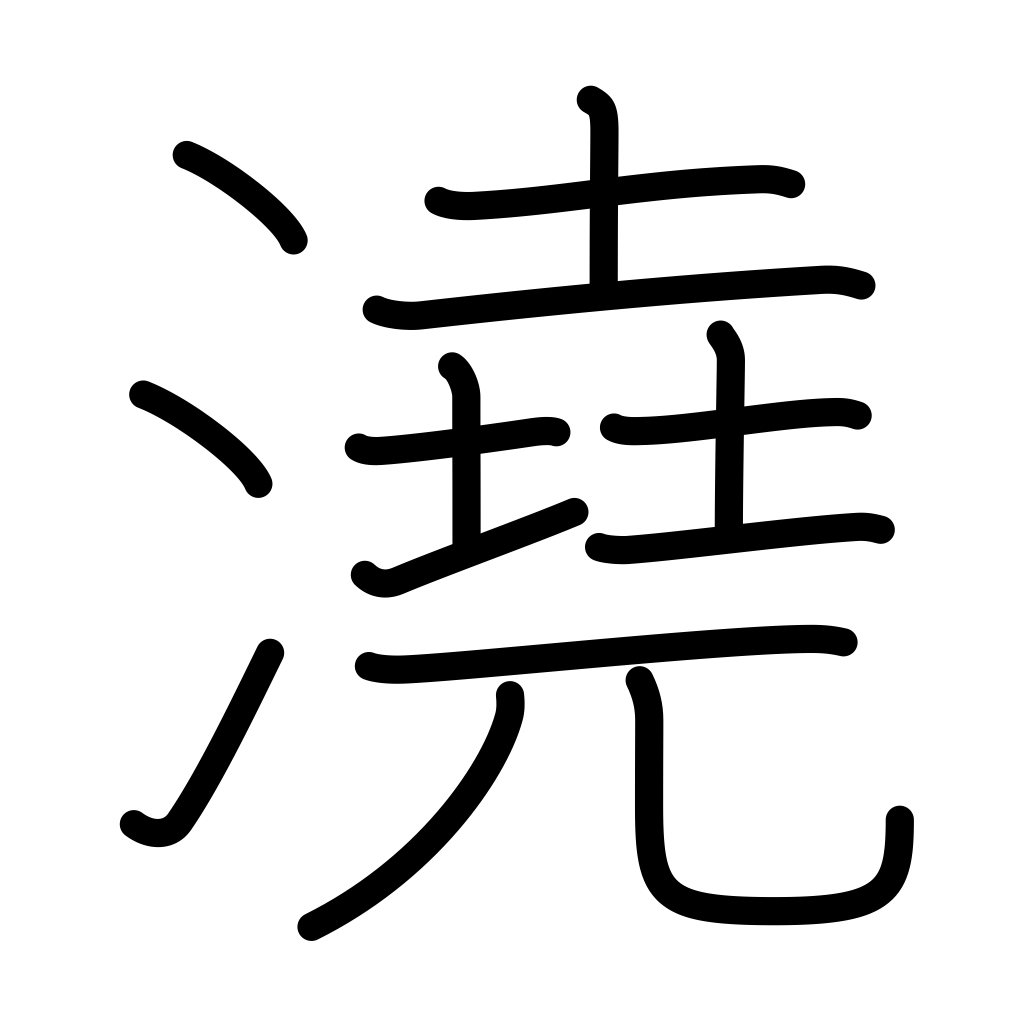
Meaning: sprinkle, thing, shallow, frivolous